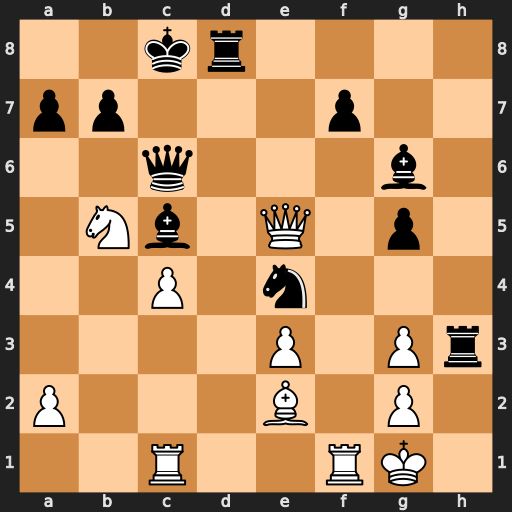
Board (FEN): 2kr4/pp3p2/2q3b1/1Nb1Q1p1/2P1n3/4P1Pr/P3B1P1/2R2RK1
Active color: w
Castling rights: -
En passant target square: -
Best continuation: gxh3 Bxe3+ Kh2